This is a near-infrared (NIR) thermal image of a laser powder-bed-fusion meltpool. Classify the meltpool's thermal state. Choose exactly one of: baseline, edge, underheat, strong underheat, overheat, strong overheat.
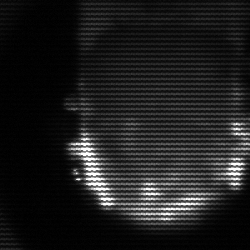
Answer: baseline